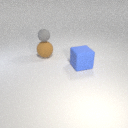
small gray rubber sphere above large brown rubber sphere